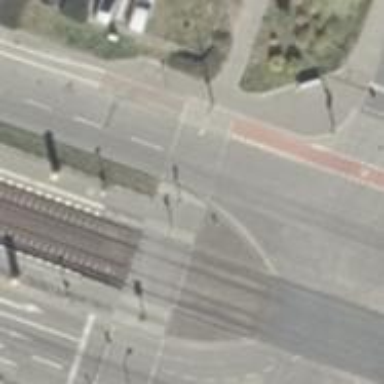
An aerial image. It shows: Tram crossing with traffic signals.